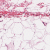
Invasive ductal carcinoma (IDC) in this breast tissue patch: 0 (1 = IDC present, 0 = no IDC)